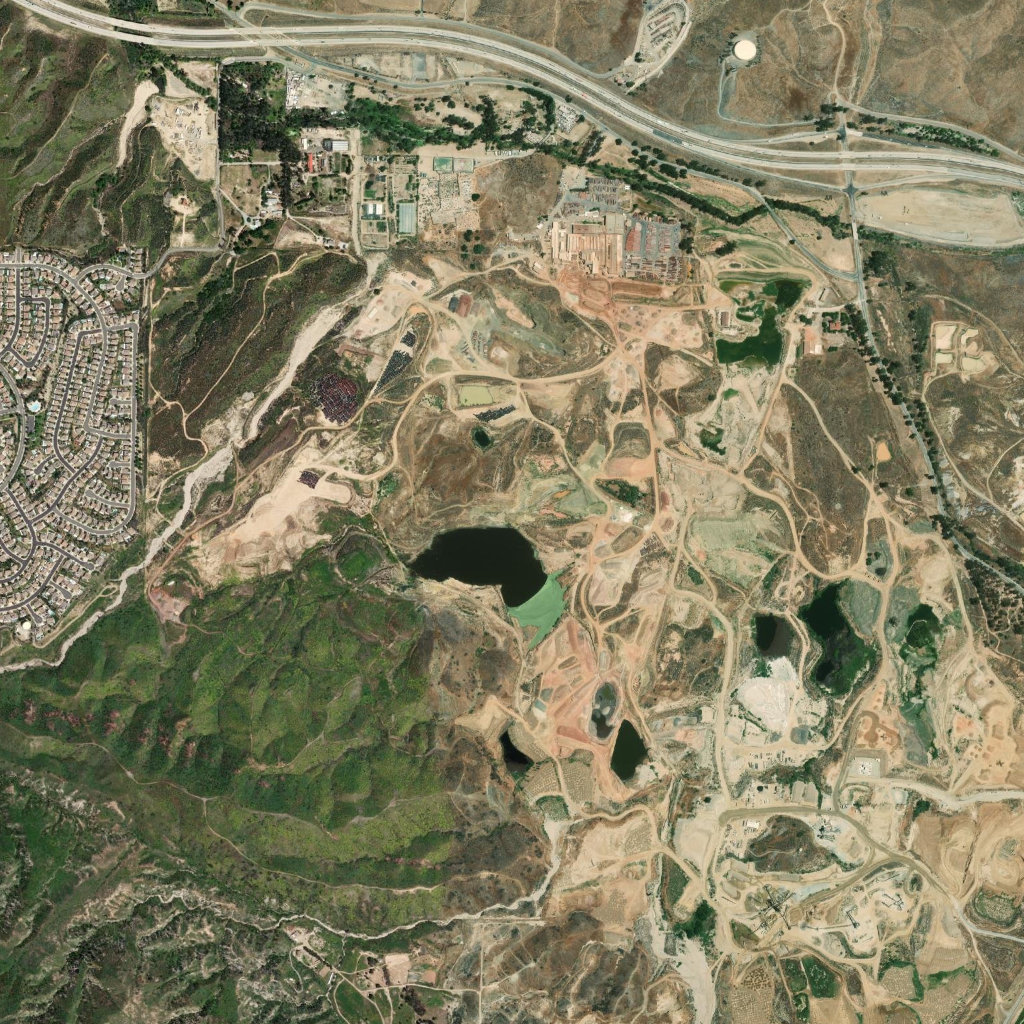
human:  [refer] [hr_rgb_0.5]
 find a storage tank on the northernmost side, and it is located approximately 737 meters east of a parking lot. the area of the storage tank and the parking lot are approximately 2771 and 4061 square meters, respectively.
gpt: <box>[[71, 3, 73, 6, 0]]</box>

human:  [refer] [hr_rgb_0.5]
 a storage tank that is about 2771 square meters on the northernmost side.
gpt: <box>[[71, 3, 73, 6, 0]]</box>